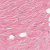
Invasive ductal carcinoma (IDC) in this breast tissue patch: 0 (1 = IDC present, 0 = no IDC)